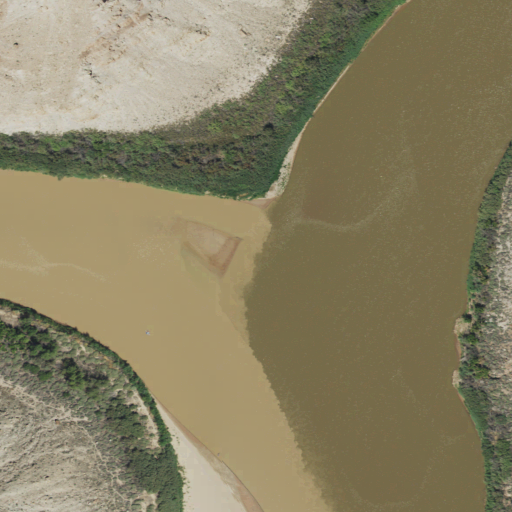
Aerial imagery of valley in Utah named Meander Canyon containing open water, woody wetlands, shrub, barren land, grassland, and herbaceous wetlands